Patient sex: M
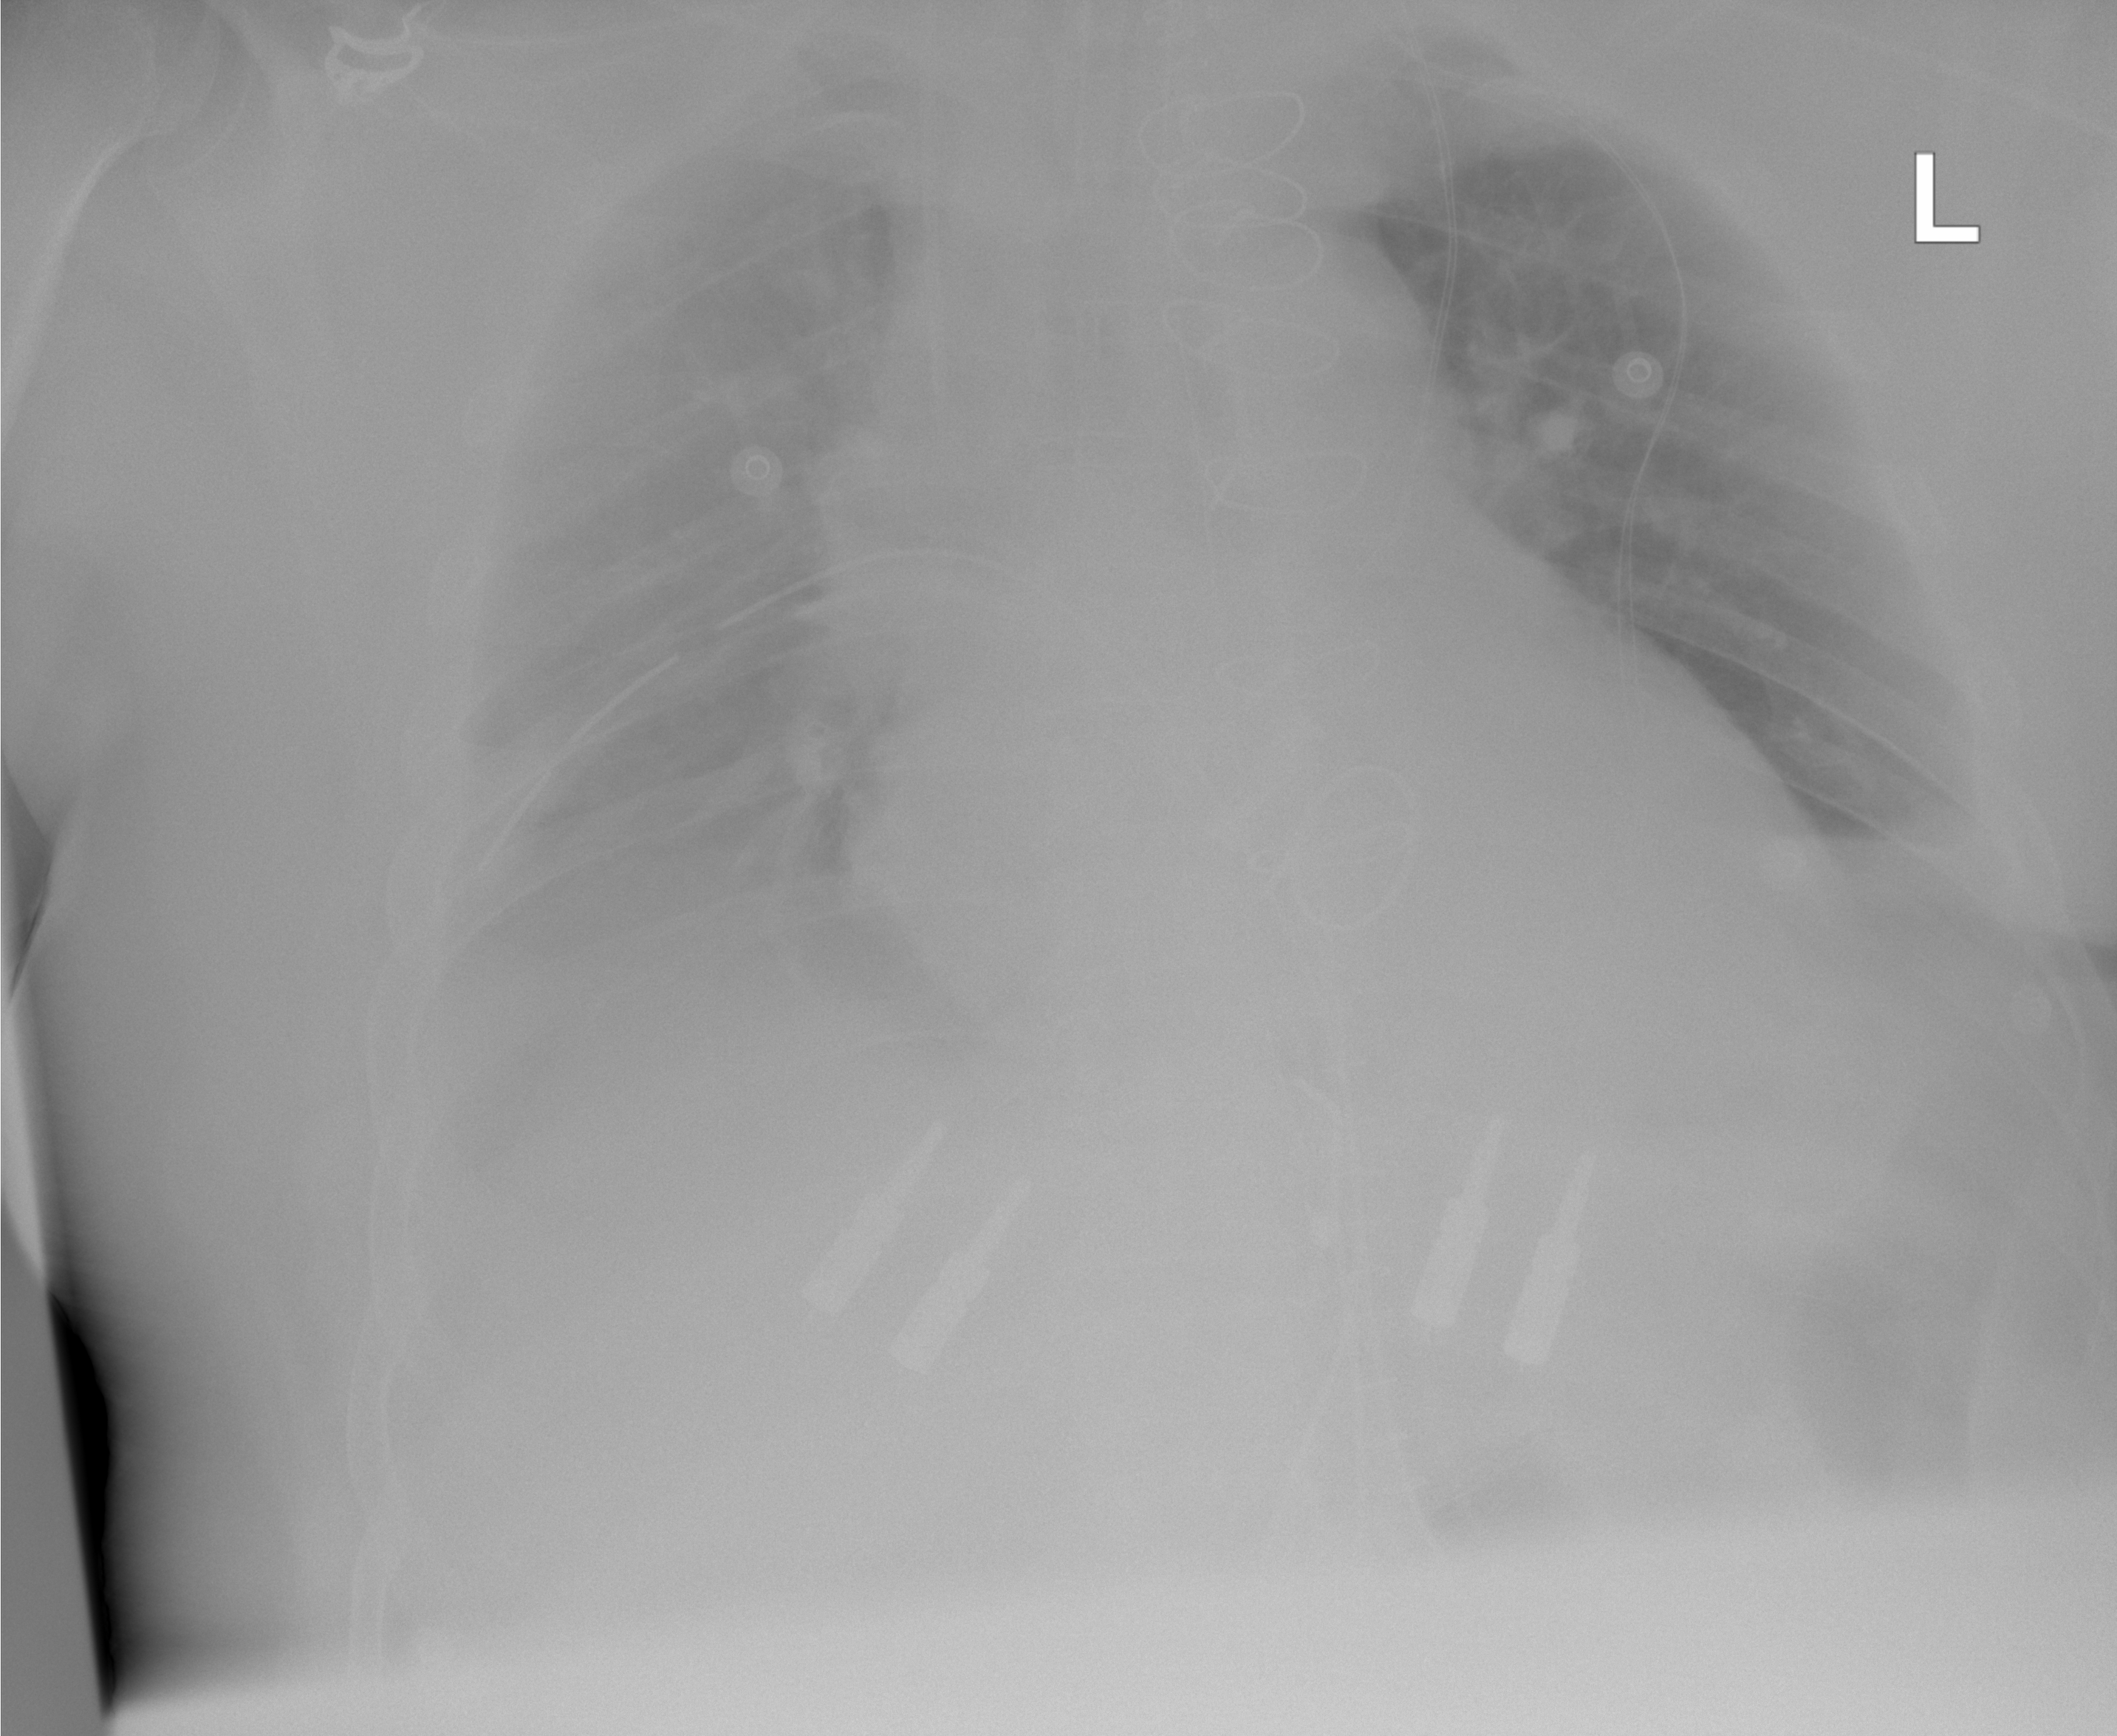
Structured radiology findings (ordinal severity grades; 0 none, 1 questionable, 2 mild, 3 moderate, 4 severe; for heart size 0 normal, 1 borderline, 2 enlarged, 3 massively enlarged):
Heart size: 2
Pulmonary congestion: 0
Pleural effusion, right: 2
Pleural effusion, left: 0
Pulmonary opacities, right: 0
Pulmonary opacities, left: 0
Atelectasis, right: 2
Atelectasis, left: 1